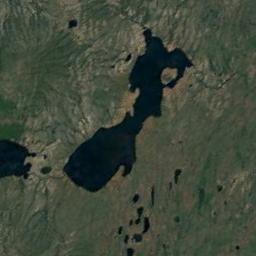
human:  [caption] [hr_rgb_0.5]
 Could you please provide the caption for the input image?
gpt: An irregular blue lake is surrounded by mountains with green vegetation and many small lakes next to it .

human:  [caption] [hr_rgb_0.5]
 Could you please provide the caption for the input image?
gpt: There are paths on both sides of the lake .

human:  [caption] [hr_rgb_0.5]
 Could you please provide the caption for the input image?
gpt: There are many lakes of different shapes .

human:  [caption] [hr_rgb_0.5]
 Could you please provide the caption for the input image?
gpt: Some lakes of different sizes lie on a flat ground covered with vegetation and the water is dark blue .

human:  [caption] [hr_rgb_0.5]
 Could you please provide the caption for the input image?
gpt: There are some lakes with green meadows around .